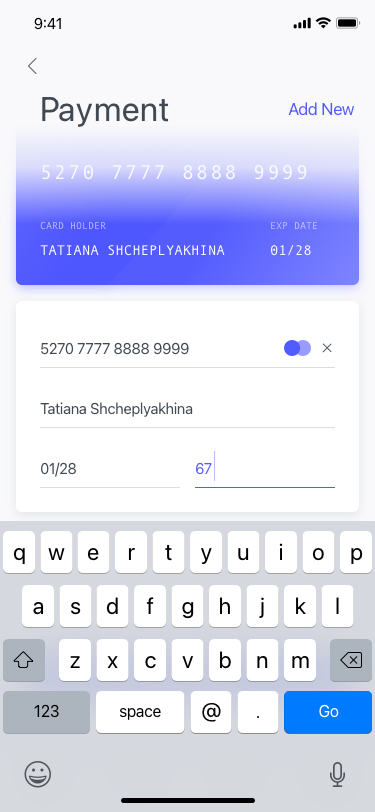
Text in this UI design:
Update Profile
67
01/28
5270 7777 8888 9999
Tatiana Shcheplyakhina
EXP DATE
01/28
Card Holder
Tatiana Shcheplyakhina
5270 7777 8888 9999
Payment
Add New